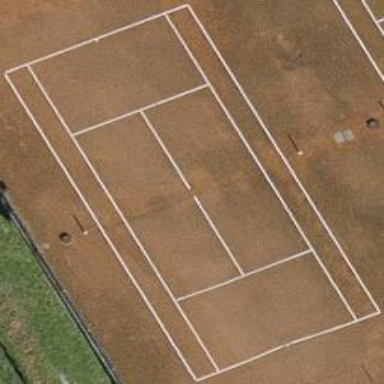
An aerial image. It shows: Clay tennis court pitch.